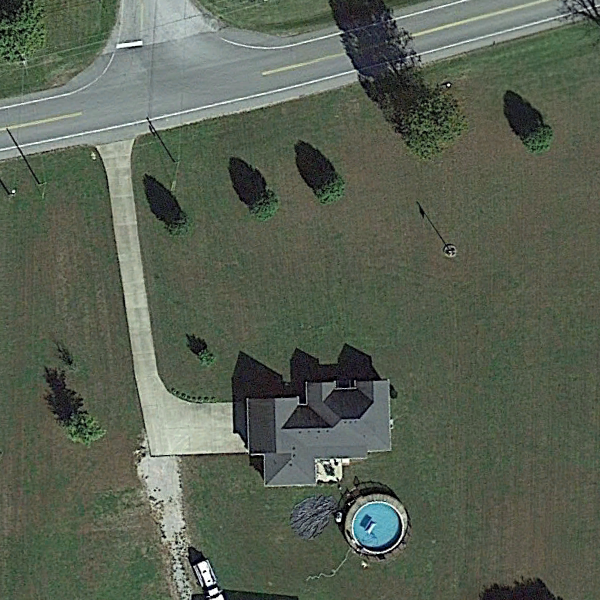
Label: SparseResidential